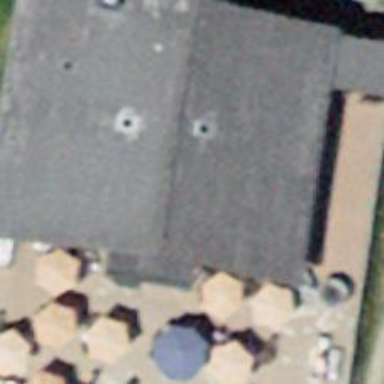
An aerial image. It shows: Restaurant.